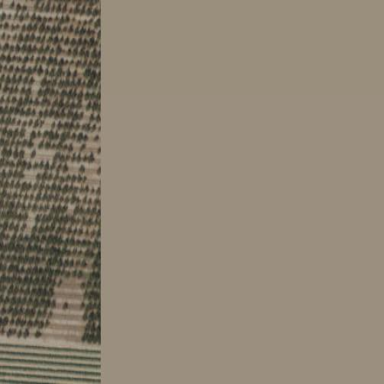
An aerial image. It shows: Orchard filled with nectarine trees.